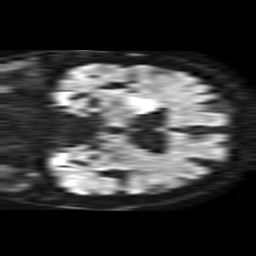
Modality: TRACE
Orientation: coronal
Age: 87
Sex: male
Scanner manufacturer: philips
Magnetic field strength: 1.5 T
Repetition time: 3.504 s
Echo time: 0.07039 s